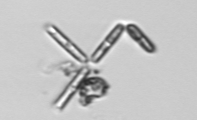
Label: Thalassionema